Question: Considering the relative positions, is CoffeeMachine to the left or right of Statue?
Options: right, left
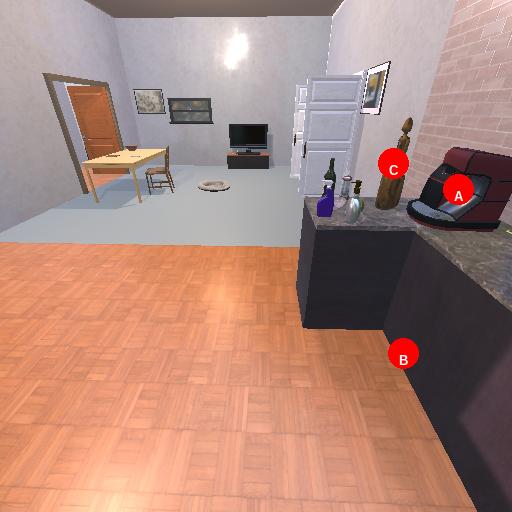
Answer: right